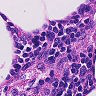
Metastatic tissue present: no